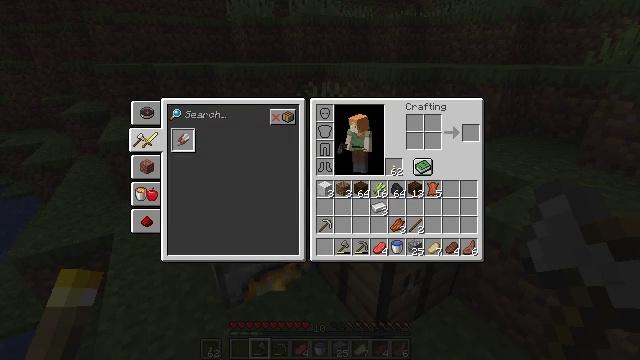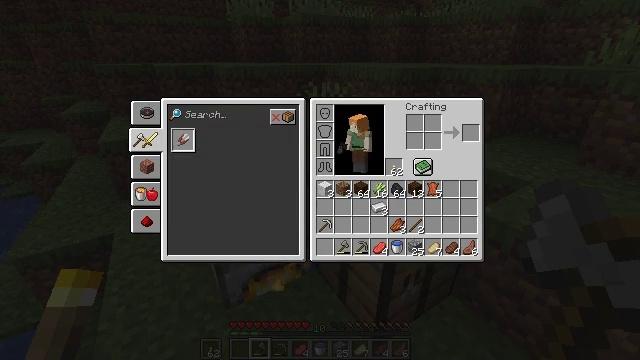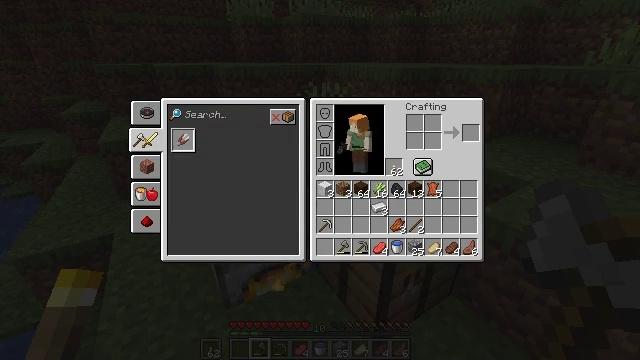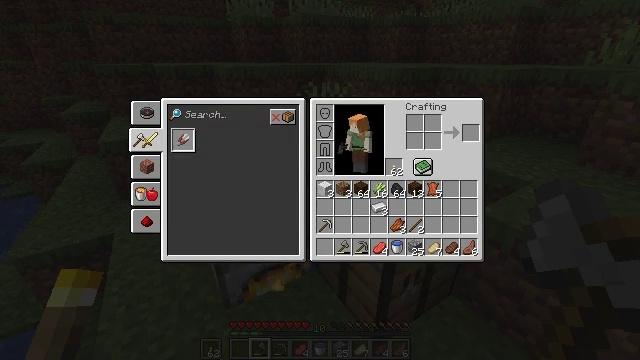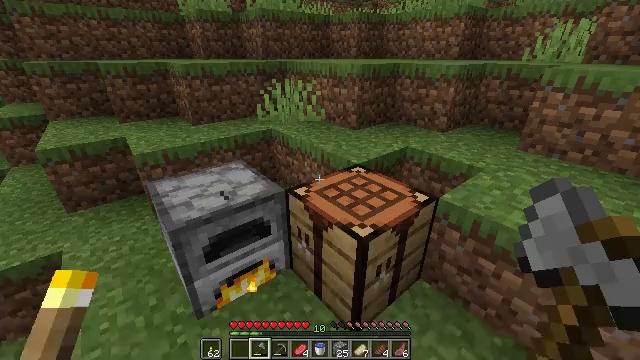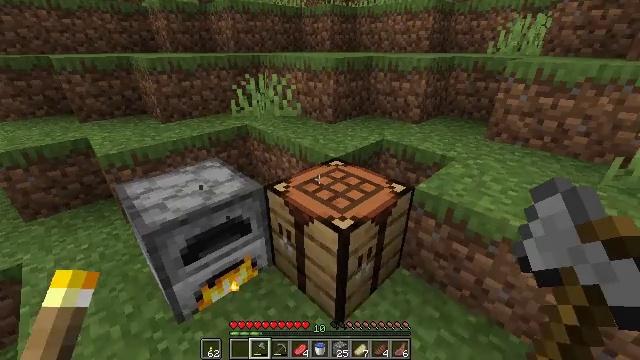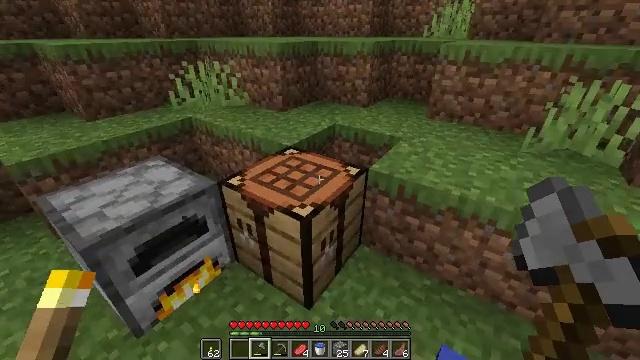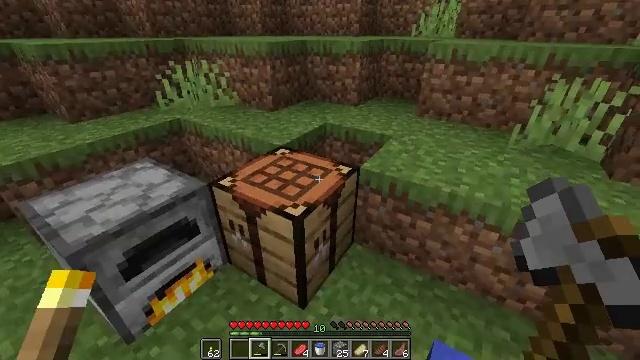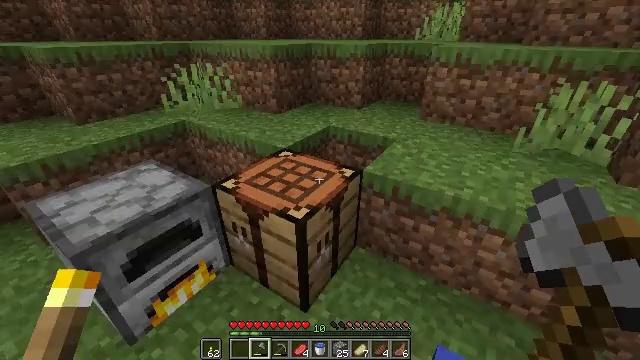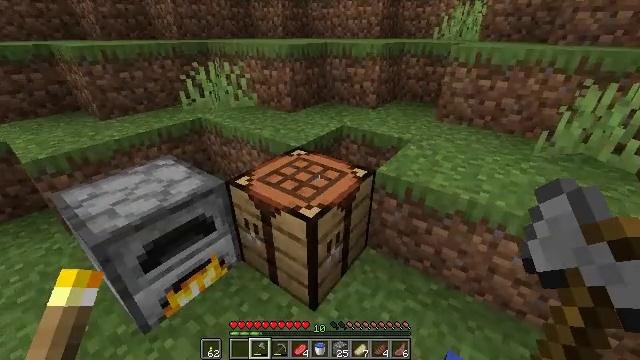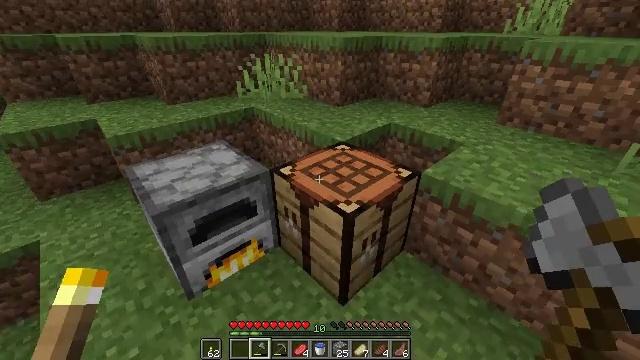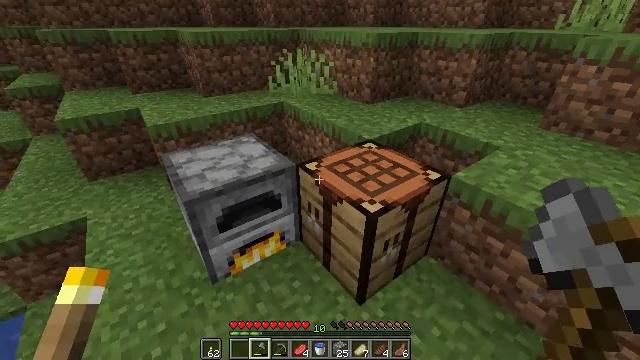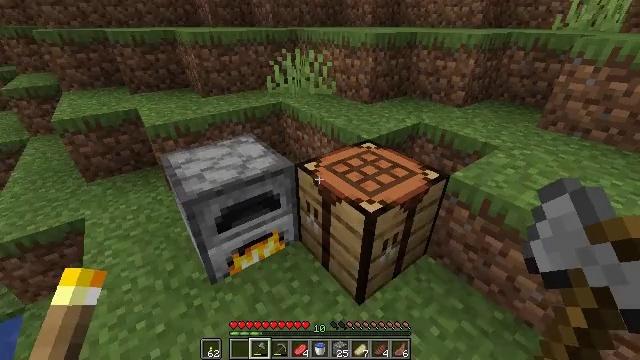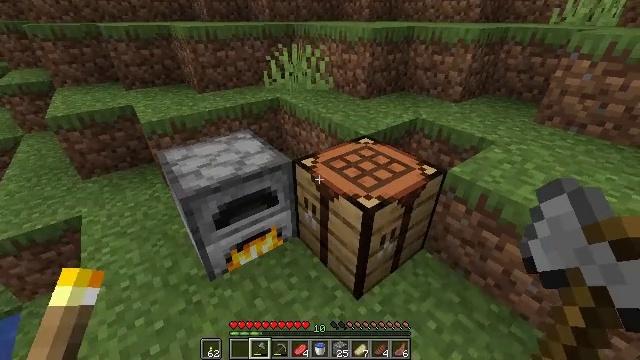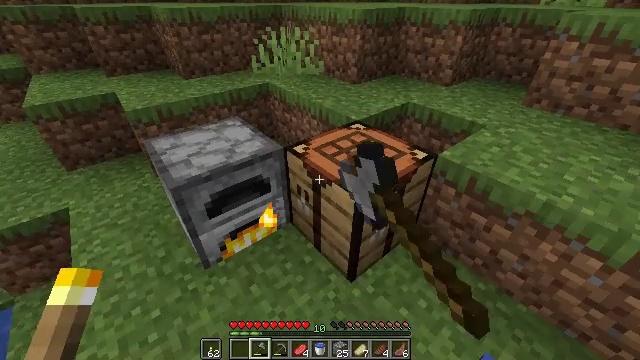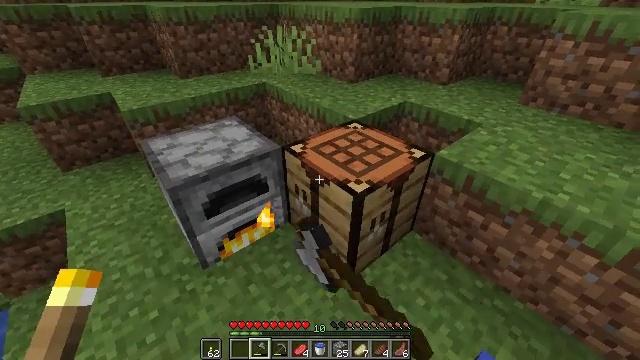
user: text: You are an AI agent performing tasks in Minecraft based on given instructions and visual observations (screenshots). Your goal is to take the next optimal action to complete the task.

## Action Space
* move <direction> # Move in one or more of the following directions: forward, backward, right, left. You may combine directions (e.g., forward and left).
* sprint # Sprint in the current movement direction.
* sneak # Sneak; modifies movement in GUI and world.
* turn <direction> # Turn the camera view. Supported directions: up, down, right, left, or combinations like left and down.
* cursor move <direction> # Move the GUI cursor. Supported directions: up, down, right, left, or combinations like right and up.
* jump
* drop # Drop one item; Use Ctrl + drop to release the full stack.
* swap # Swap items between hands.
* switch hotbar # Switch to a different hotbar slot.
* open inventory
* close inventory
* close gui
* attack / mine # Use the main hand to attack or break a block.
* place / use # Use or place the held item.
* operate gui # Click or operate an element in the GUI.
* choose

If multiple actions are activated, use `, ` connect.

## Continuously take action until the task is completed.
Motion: motion action
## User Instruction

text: Mine the blue bed to pick it up.
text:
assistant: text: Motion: cursor move right
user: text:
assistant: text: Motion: cursor move right
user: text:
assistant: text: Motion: cursor move right
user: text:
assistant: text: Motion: cursor move right
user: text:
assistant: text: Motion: turn right and down
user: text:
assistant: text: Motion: turn right and down
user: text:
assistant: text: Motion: turn right
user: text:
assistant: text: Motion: no_op
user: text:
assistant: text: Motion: turn left
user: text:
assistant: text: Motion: turn left and down
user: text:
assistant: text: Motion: turn left
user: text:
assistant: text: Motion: no_op
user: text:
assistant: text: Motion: use / place
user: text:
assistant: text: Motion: turn right and down, use / place
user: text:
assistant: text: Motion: no_op
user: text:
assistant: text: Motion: no_op
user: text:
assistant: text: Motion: no_op
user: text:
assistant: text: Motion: no_op
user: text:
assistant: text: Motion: no_op
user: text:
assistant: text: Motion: no_op
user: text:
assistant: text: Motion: no_op
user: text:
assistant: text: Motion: cursor move left
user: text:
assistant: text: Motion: cursor move left
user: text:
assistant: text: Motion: cursor move left
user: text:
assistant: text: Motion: no_op
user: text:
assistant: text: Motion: no_op
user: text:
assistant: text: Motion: no_op
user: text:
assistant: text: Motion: cursor move right and up
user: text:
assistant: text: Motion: cursor move right and up
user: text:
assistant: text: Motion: no_op